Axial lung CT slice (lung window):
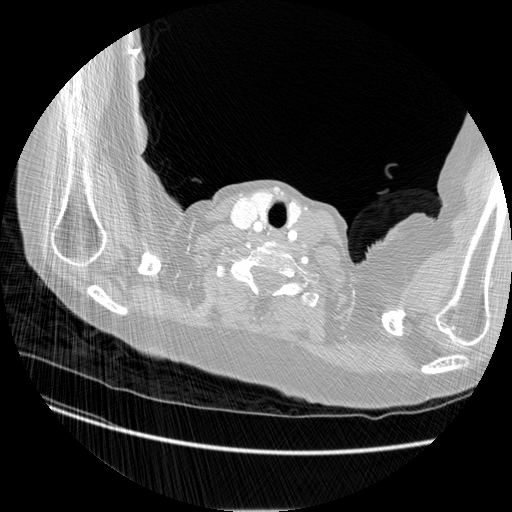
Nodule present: no